Field crop: maize
Growth stage: 1
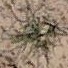
Species: salsola